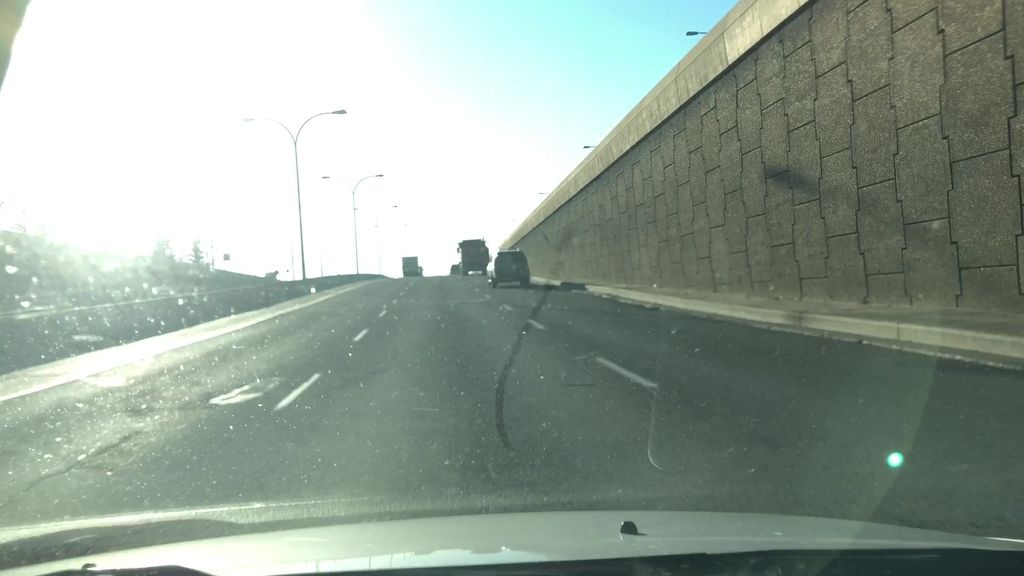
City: edmonton